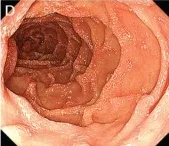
Oesophagogastroduodenoscopy images of the duodenum. Twelve months. After radiotherapy show gradual progression of the lymphangiectasia.
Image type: endoscopy (gi_endoscopy)